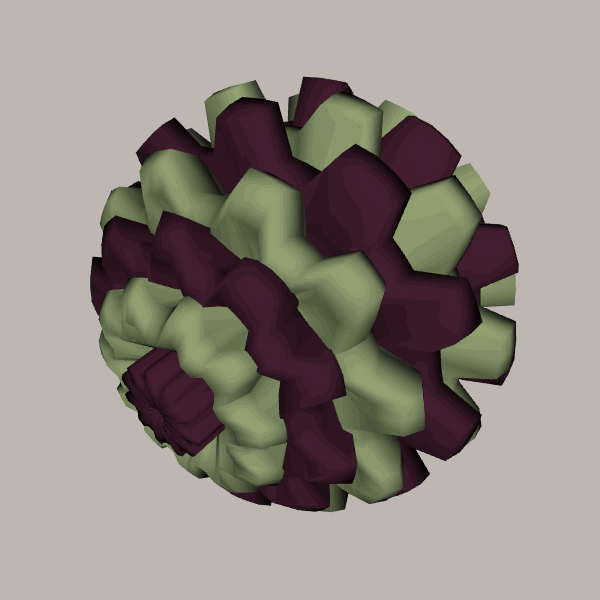
Background: light